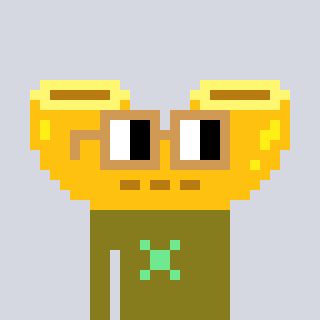
a pixel art character with square brown glasses, a macaroni-shaped head and a gunk-colored body on a cool background